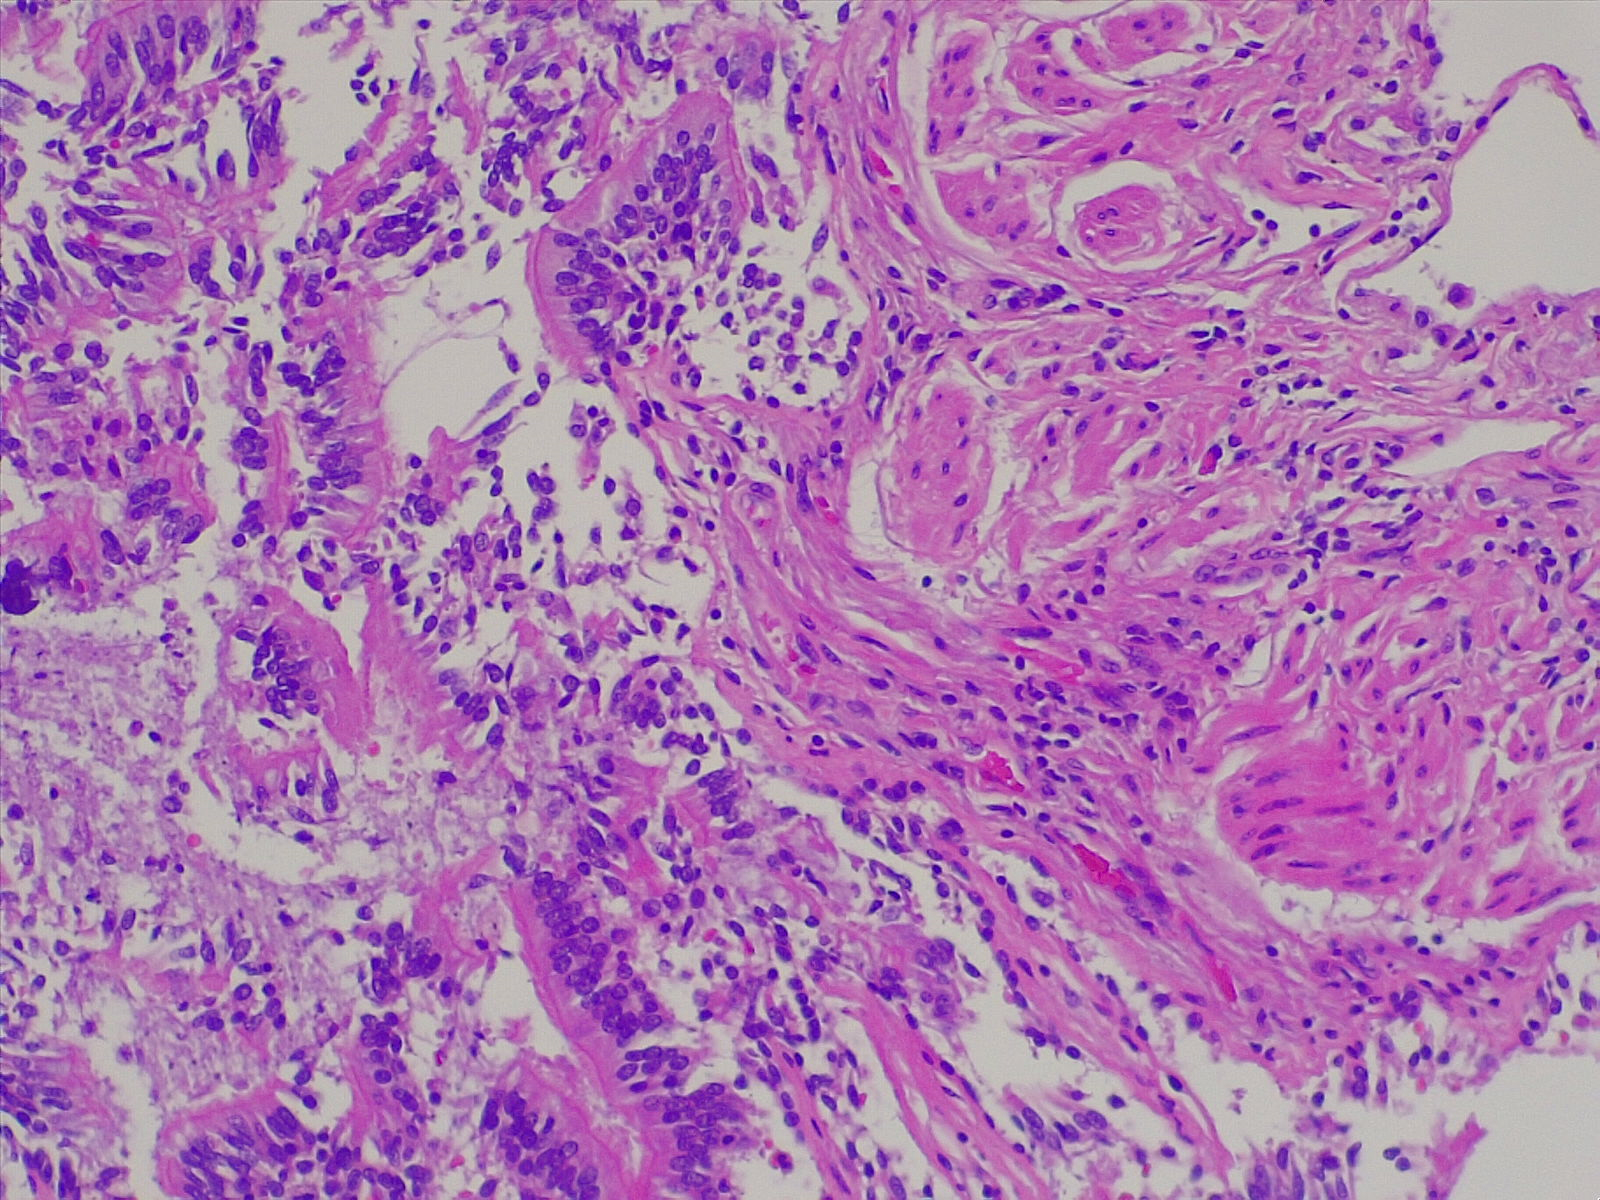
Label: normal lung tissue